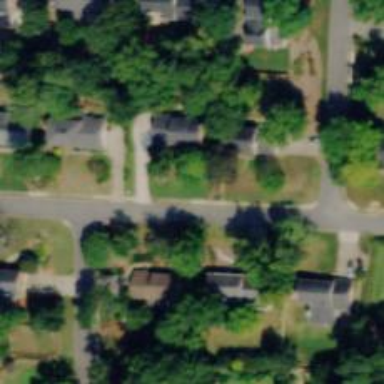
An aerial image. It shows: Neighborhood.